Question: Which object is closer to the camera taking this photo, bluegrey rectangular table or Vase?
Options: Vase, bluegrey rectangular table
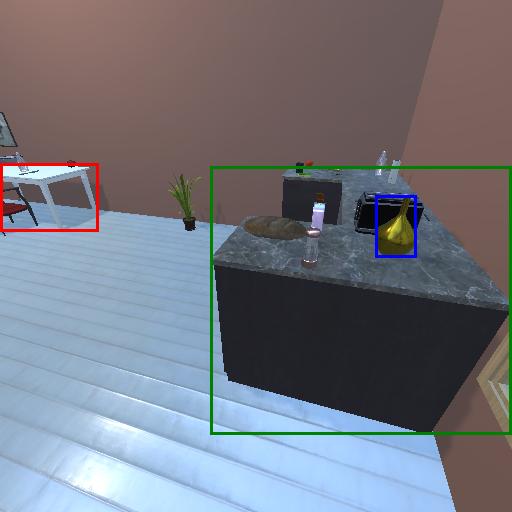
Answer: Vase